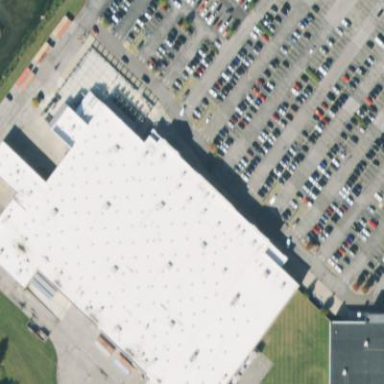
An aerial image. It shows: Retail building.